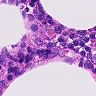
Metastatic tissue present: no